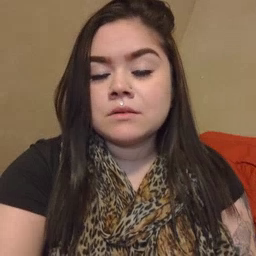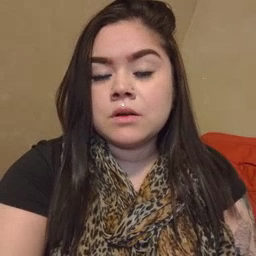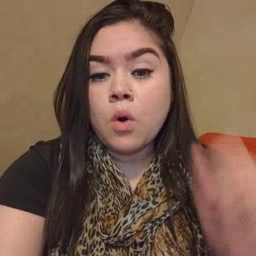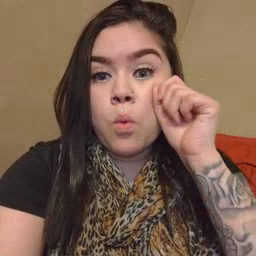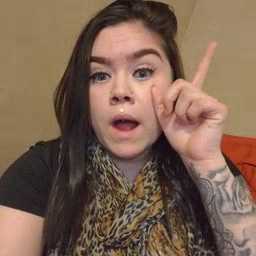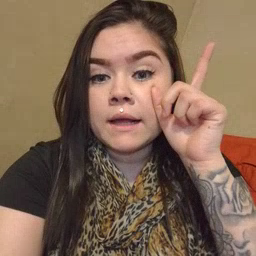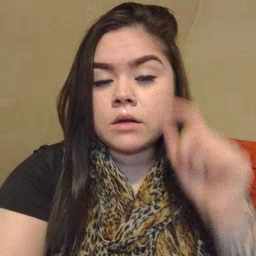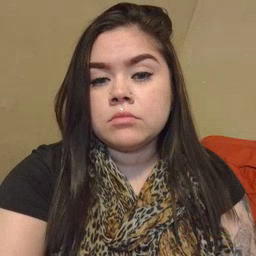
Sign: wake